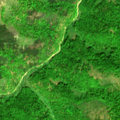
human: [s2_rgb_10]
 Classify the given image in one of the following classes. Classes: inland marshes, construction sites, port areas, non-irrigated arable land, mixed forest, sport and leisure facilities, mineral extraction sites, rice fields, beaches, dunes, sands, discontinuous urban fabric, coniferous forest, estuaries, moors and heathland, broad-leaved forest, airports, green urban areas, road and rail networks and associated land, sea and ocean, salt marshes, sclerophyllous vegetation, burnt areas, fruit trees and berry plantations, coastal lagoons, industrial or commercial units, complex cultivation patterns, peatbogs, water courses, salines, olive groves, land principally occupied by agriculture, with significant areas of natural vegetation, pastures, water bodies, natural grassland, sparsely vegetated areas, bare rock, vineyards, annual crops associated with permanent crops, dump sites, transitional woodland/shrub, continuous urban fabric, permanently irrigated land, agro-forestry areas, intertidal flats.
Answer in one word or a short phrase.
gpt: broad-leaved forest, natural grassland